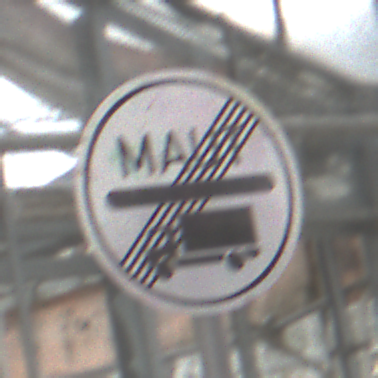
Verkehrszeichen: EndeMautpflicht
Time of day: Midday
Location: Roofed (Special)
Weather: Overcast
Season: NotSpecified
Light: Natural